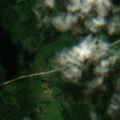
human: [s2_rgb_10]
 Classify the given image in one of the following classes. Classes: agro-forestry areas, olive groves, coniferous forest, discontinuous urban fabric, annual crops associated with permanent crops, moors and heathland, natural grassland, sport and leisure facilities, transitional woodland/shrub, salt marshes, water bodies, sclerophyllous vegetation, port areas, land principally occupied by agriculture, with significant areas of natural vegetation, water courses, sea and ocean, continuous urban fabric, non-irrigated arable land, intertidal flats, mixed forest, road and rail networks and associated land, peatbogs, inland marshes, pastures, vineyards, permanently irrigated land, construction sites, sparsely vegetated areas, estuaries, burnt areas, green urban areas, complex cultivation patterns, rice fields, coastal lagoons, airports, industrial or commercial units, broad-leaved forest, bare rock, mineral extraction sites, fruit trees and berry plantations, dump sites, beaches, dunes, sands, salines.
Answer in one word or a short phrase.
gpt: land principally occupied by agriculture, with significant areas of natural vegetation, coniferous forest, mixed forest, transitional woodland/shrub